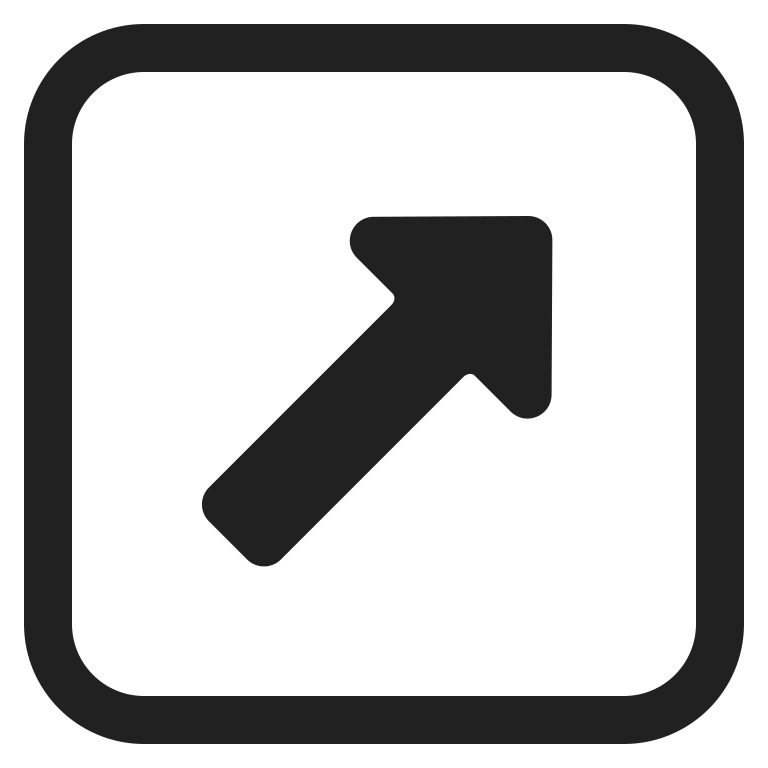
up right arrow high contrast